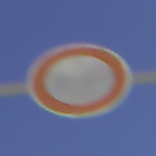
Verkehrszeichen: VerbotFahrzeugeAllerArt
Umgebung: Outdoor, Nature
Tageszeit: MorningAfternoon
Wetter: Clear
Licht: Natural
Jahreszeit: NotSpecified
Kontrast: HighContrast